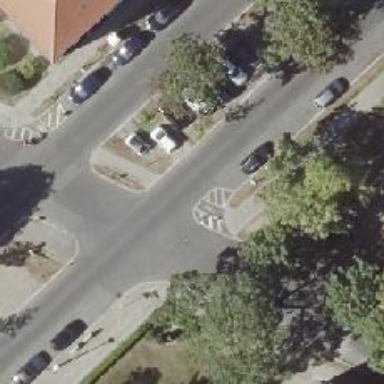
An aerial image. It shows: Uncontrolled footway crossing with central island.